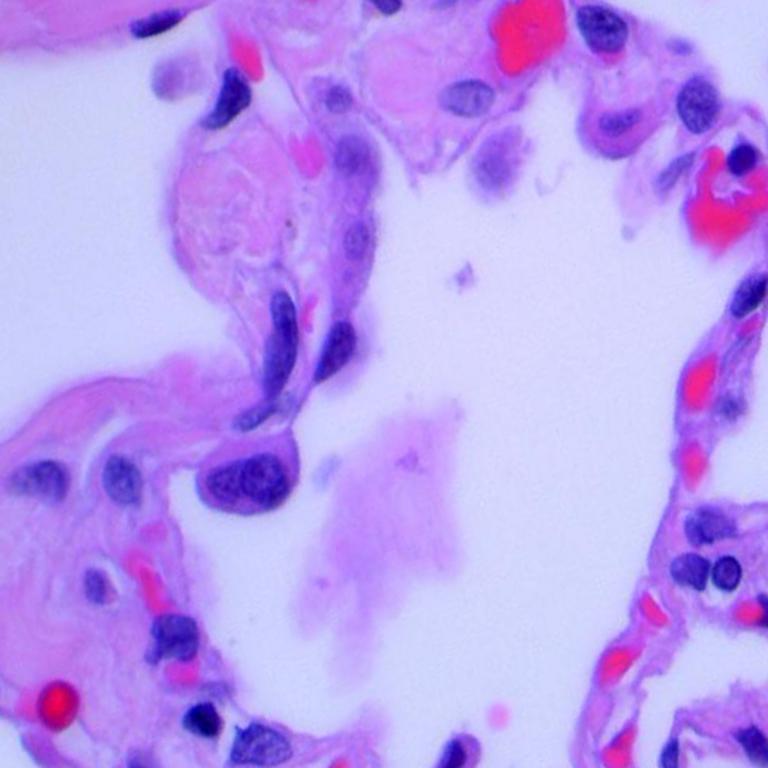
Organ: lung
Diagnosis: benign